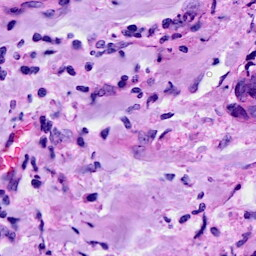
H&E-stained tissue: Breast